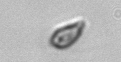
Label: Cryptophyta